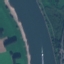
Land use / land cover class: River